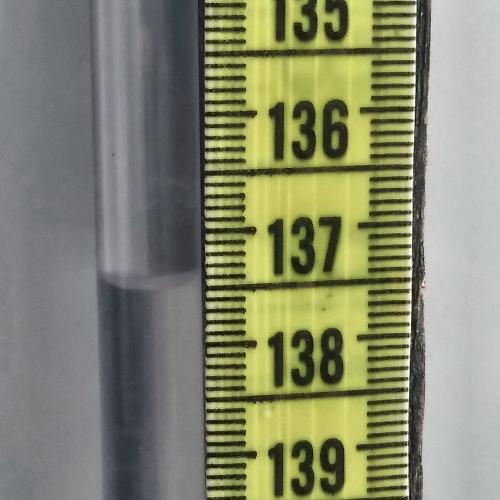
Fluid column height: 137.4 cm